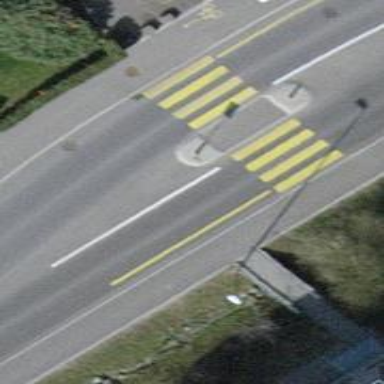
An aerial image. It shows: Uncontrolled zebra crossing with pedestrian island.